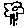
Label: flower